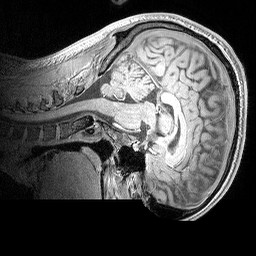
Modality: MP2RAGE
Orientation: sagittal
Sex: male
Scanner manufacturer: siemens
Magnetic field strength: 3 T
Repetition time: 5 s
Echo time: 0.00292 s